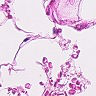
Metastatic tissue present: no